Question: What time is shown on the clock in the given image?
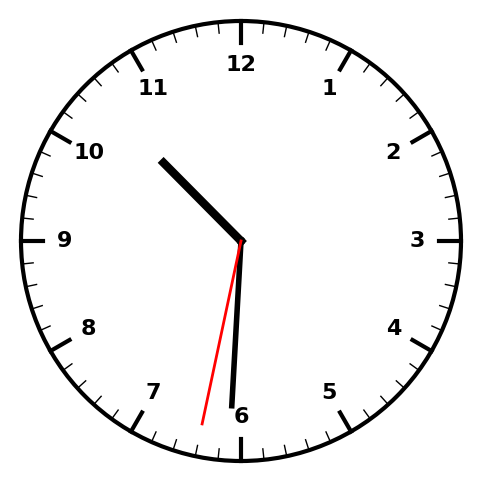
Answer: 10:30:32